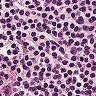
Metastatic tissue present: no